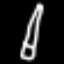
Label: pencil